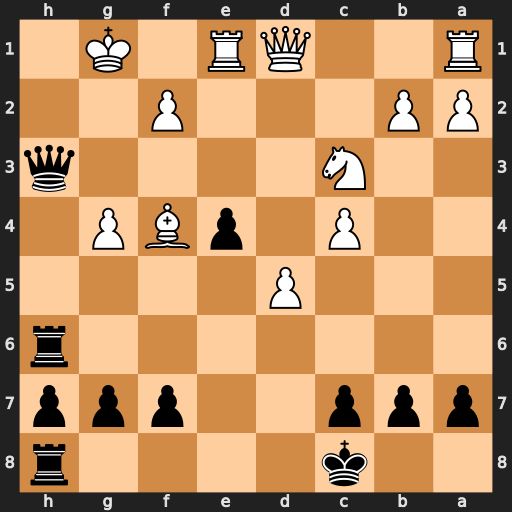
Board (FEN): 2k4r/ppp2ppp/7r/3P4/2P1pBP1/2N4q/PP3P2/R2QR1K1
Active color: b
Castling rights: -
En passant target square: -
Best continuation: Qh1#